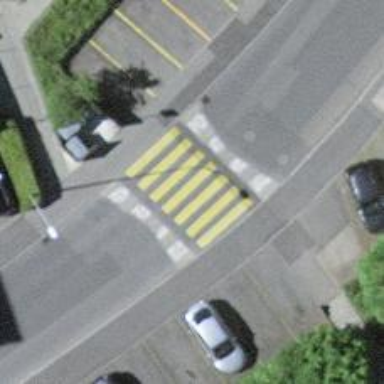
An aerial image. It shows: Zebra crossing on footway.